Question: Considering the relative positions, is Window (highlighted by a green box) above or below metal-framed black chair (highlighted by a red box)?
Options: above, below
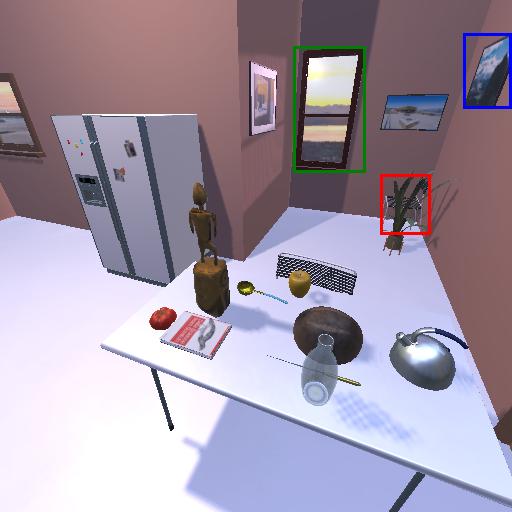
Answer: above